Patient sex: F
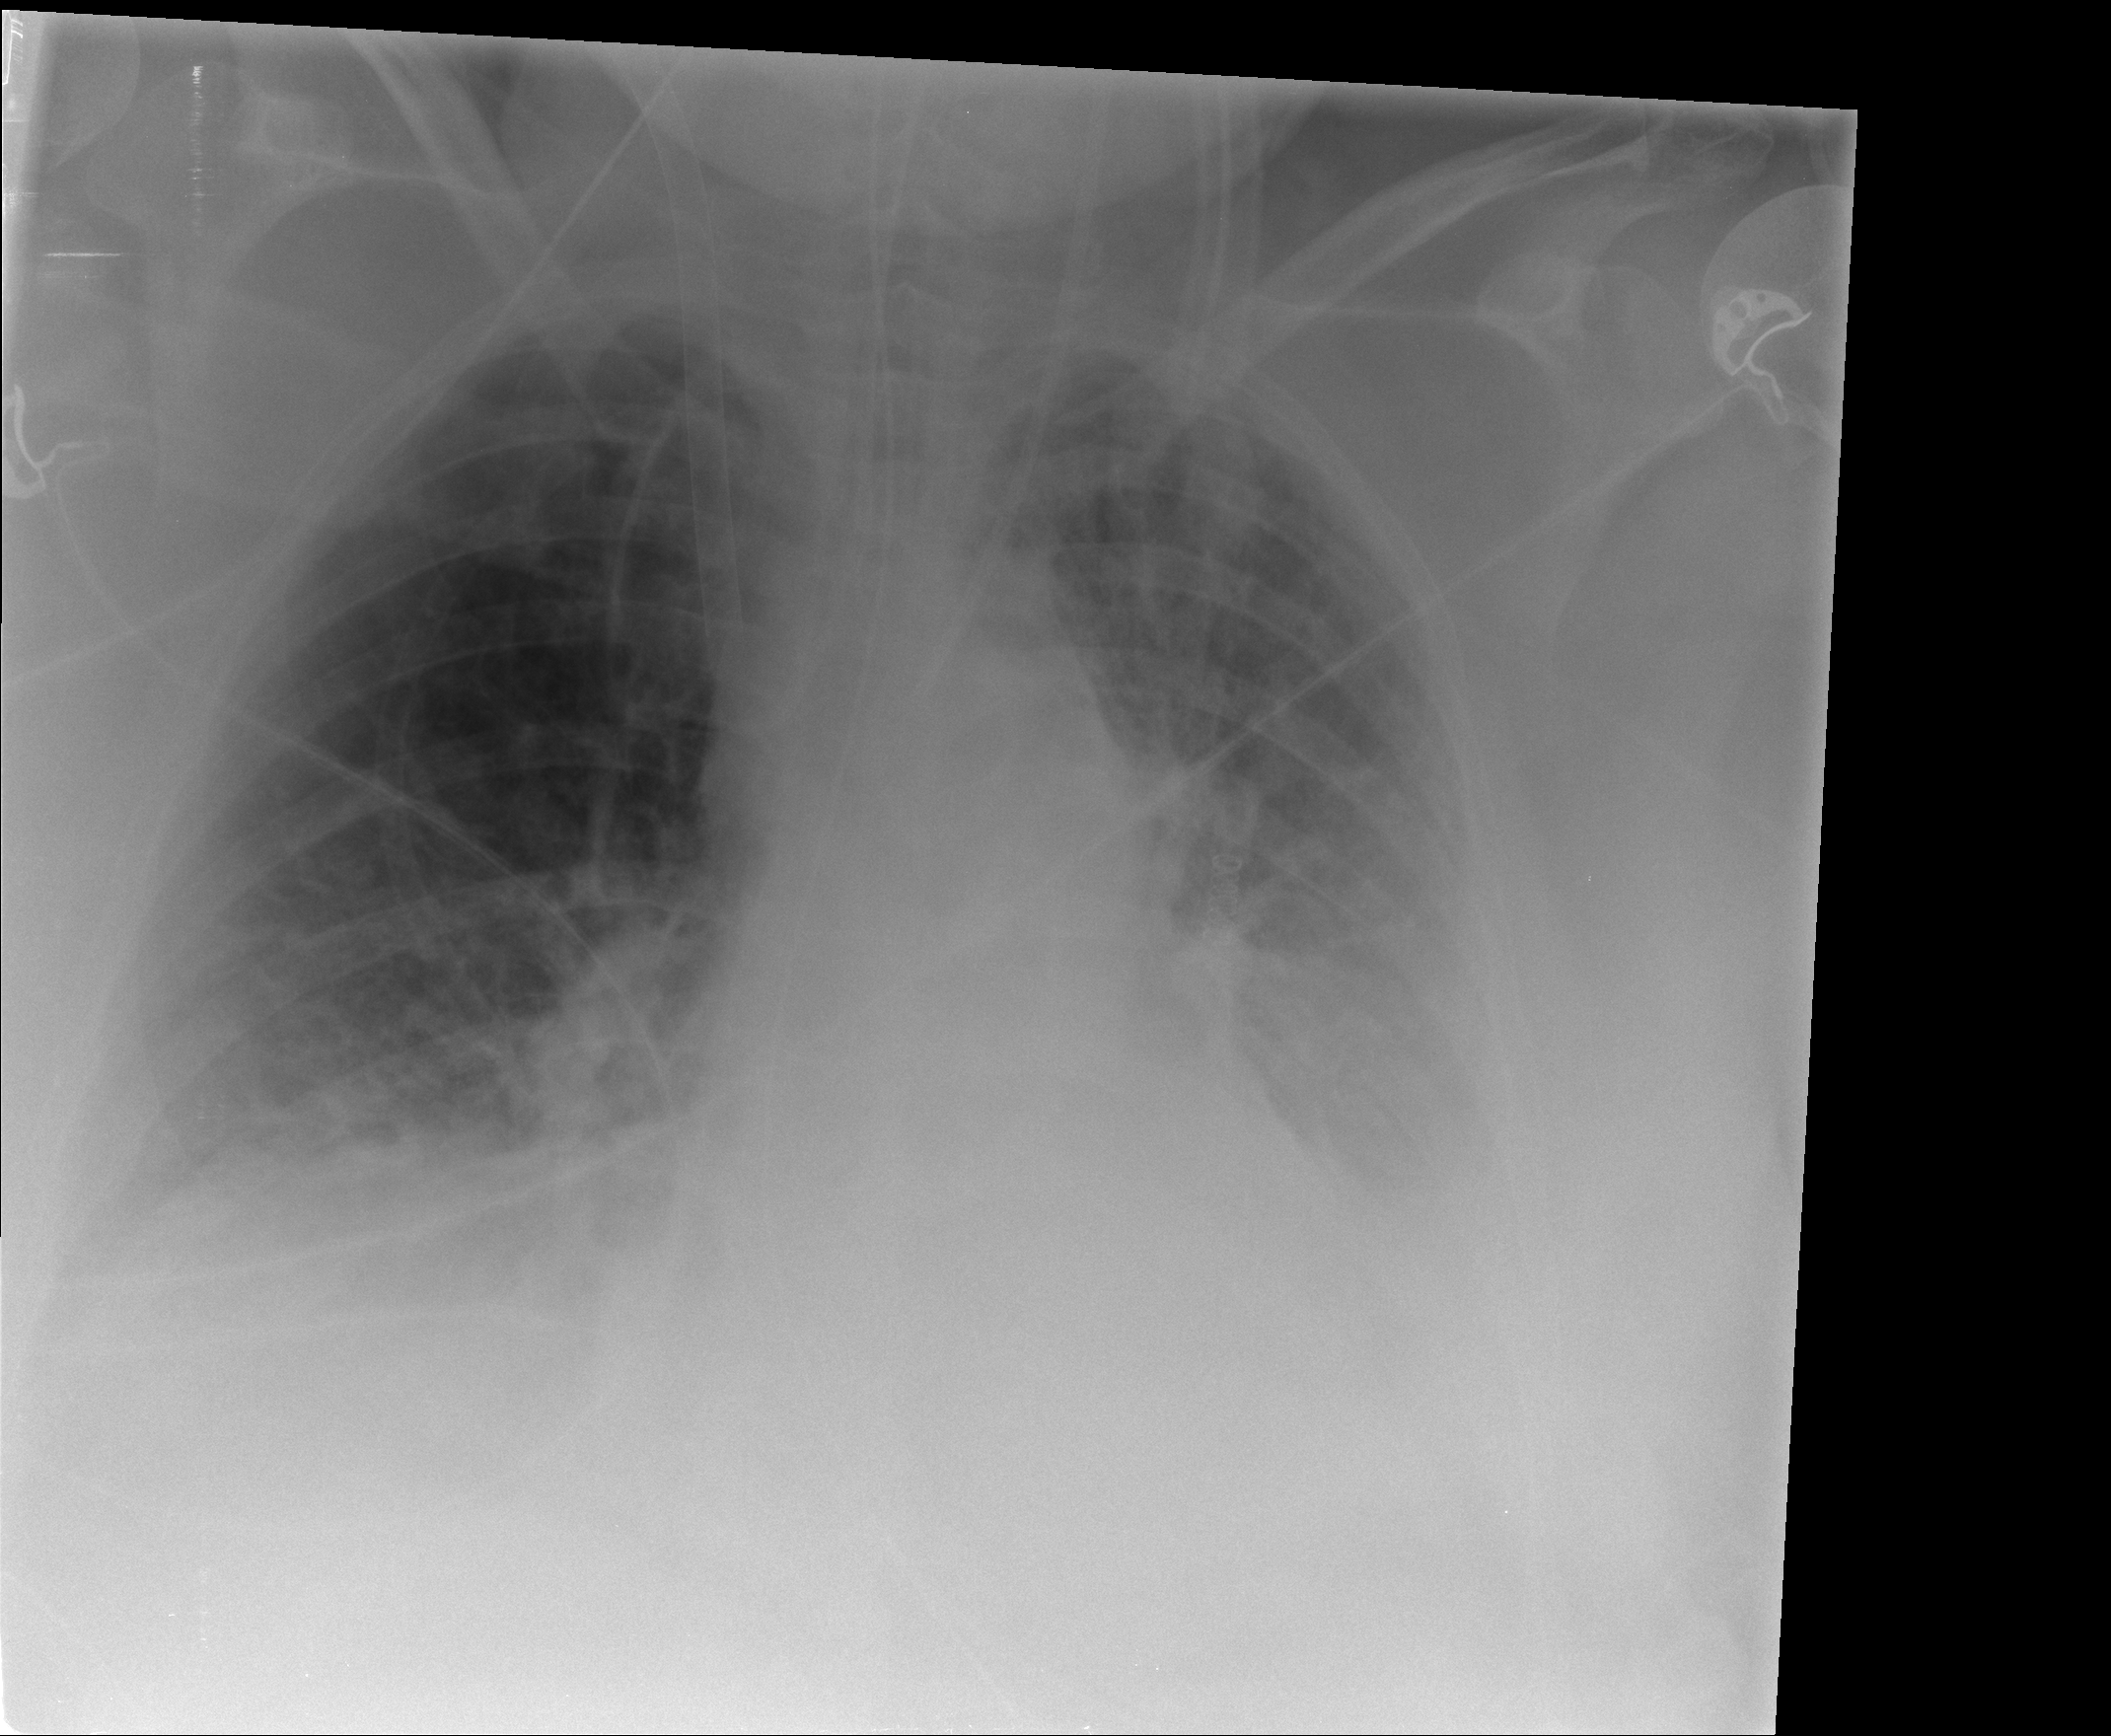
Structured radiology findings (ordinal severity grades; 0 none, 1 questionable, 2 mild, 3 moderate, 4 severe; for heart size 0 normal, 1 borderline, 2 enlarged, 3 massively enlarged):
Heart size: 2
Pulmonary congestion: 2
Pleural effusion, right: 2
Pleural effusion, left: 3
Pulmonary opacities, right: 2
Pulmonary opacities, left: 2
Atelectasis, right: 2
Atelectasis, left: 3